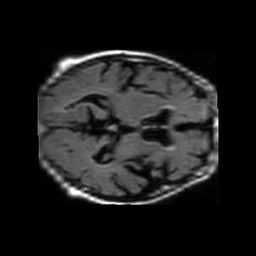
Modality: FLAIR
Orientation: axial
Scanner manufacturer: philips
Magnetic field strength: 1.5 T
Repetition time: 6 s
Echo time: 0.12 s